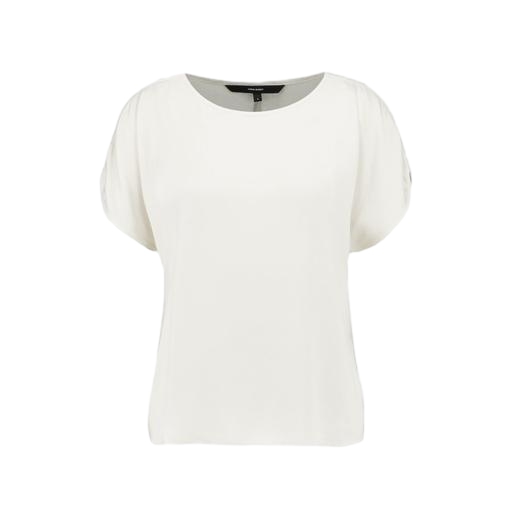
short-sleeve top only macy, white short-sleeved top, short-sleeved blouse, white background